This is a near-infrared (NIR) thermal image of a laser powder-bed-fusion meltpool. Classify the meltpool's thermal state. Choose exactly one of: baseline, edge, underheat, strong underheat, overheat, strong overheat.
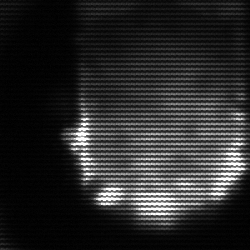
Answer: baseline